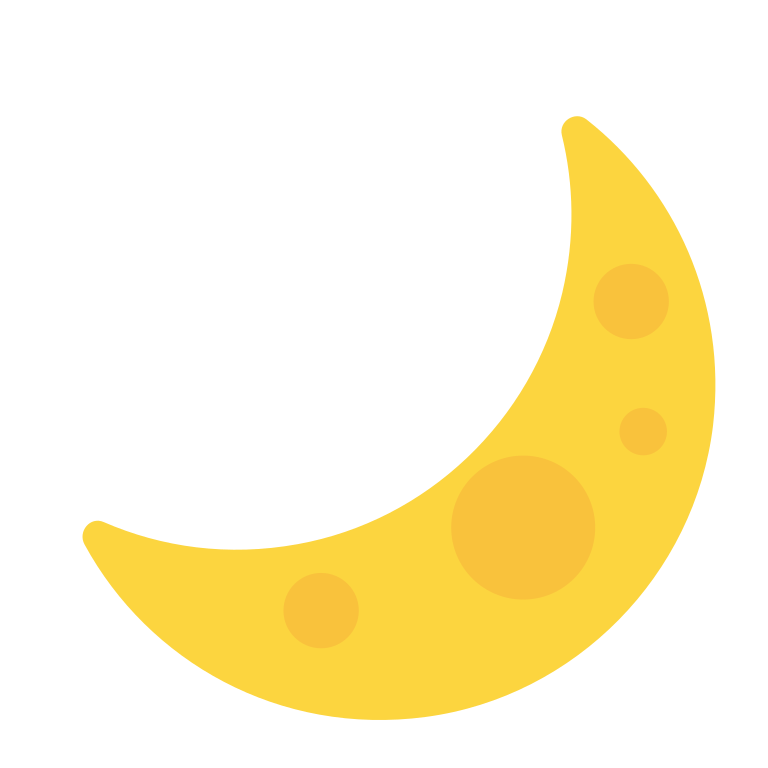
crescent moon flat